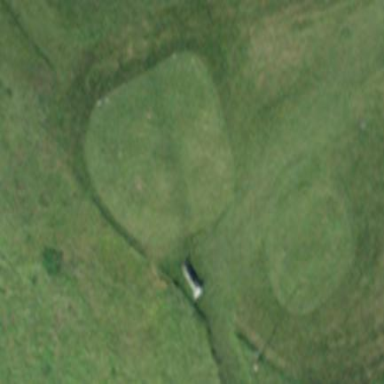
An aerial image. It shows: Grass area designated as golf tee.